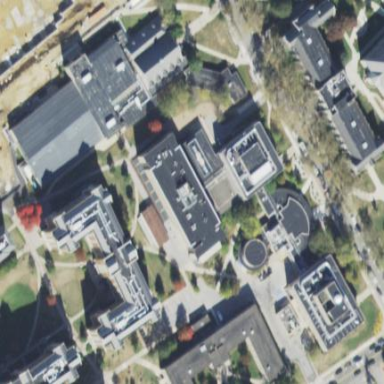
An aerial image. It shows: University building.